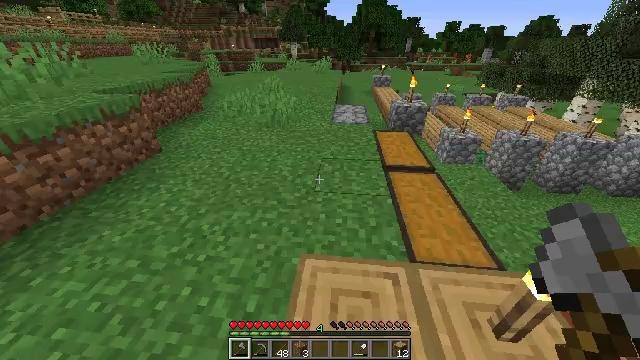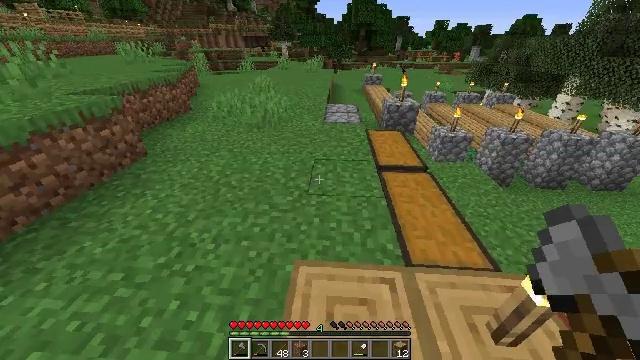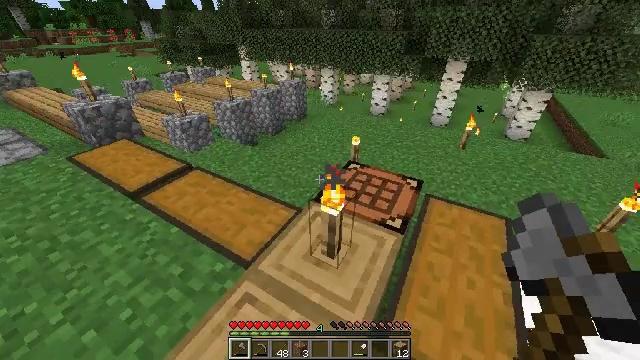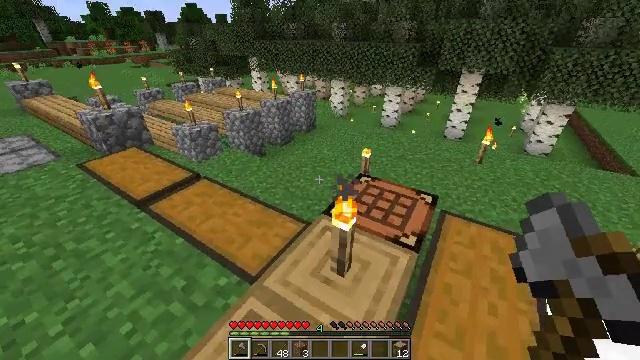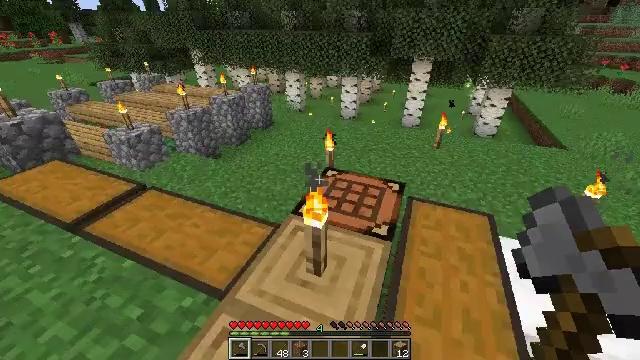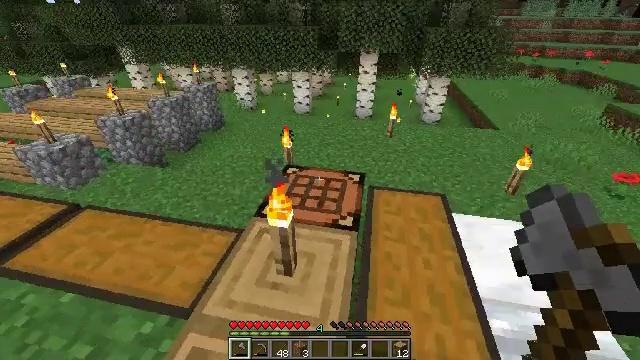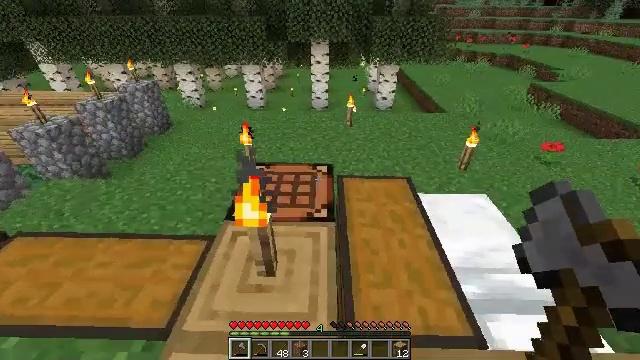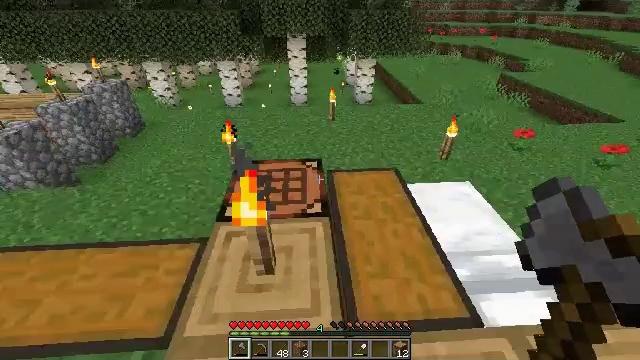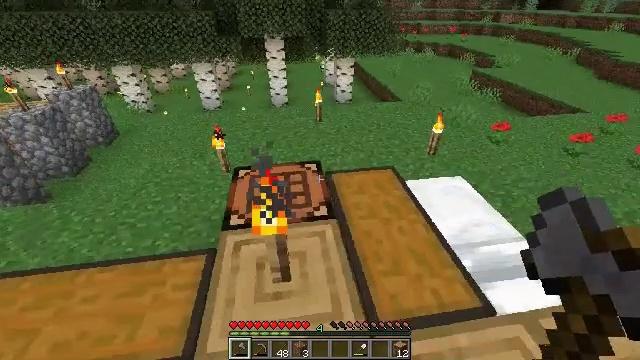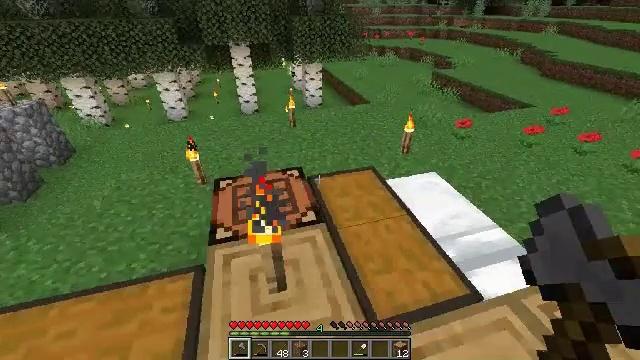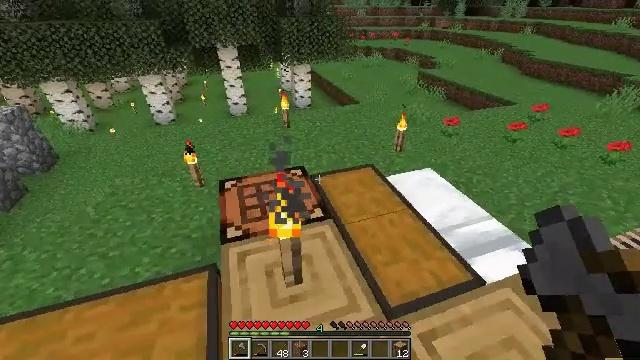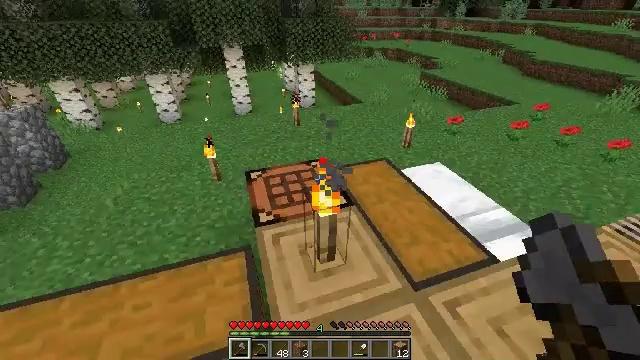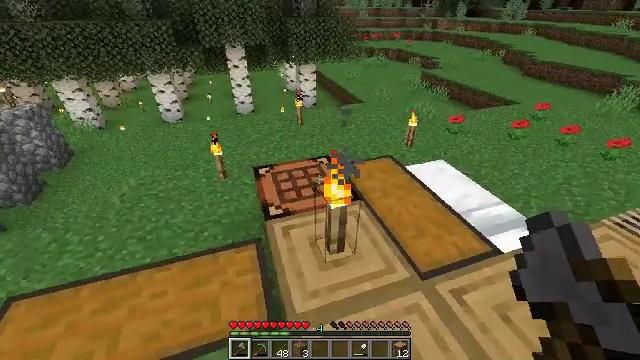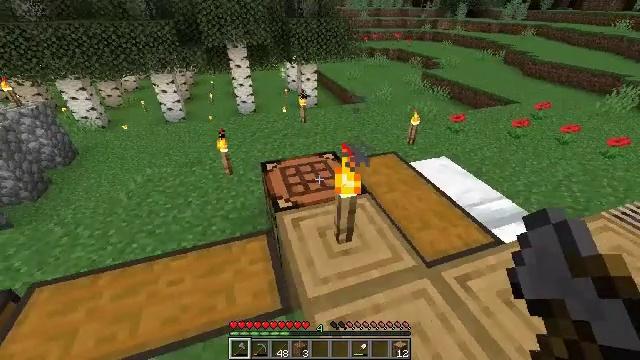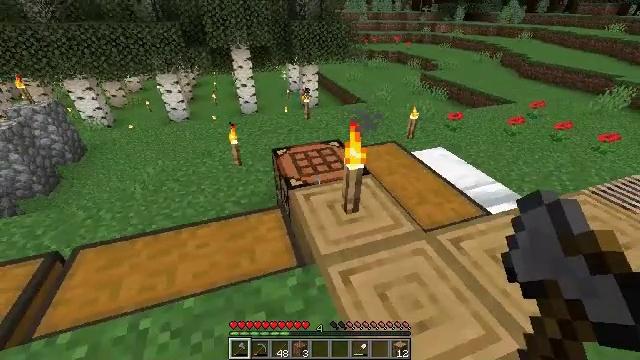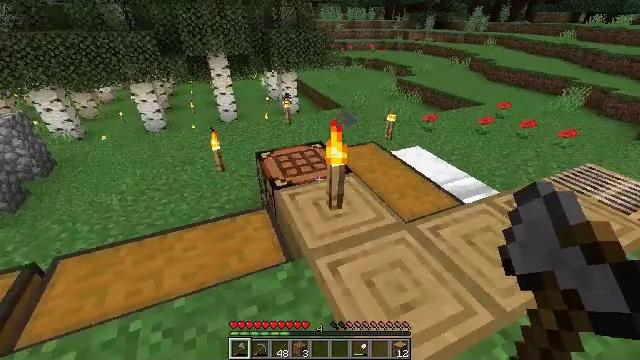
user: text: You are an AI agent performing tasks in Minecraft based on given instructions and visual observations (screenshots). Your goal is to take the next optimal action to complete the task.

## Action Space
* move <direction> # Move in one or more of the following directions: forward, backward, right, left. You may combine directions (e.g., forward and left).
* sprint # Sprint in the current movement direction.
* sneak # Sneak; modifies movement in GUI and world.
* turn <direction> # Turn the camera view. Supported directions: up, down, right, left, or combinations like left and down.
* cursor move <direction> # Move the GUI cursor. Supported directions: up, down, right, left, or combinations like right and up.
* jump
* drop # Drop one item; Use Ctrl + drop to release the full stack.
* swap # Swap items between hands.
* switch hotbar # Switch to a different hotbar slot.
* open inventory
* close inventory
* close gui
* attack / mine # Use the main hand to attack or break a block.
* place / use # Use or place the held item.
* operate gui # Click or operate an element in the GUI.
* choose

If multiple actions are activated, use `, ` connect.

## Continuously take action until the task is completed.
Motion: motion action
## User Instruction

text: Attack the torch to pick it up.
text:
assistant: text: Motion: no_op
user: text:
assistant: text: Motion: turn right and down
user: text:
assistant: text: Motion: turn left and up
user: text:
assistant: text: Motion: turn right
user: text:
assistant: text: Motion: turn right
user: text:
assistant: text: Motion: move left, turn right and down
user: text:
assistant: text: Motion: move left, turn right
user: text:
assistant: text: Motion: move left, turn right
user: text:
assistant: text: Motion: move back and move left, turn right and up
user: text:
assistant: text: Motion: move back and move left, turn right
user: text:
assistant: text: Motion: move back and move left
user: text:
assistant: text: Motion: move back and move left
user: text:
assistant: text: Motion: move back
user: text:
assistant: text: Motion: move back
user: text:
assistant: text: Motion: move back, turn right and up
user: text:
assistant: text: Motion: move back, turn right and up
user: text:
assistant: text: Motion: move back, turn right and up
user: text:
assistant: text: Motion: move back
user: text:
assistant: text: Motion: move back
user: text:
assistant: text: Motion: move back
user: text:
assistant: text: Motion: move back
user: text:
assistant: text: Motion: move back
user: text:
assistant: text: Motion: no_op
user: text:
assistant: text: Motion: no_op
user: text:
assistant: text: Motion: no_op
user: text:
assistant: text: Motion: no_op
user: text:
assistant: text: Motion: move forward
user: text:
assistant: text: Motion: move forward
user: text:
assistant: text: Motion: move forward
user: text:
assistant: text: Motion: move forward